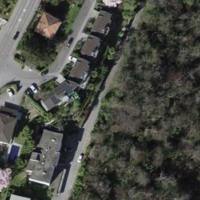
EUNIS habitat code: 53
Species observed at this site:
Humulus lupulus